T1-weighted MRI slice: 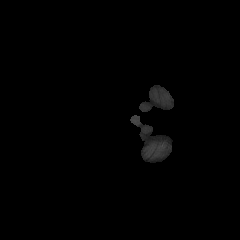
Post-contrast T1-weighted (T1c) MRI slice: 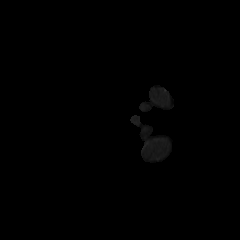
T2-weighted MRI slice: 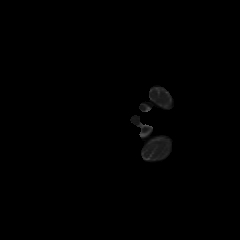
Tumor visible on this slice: no